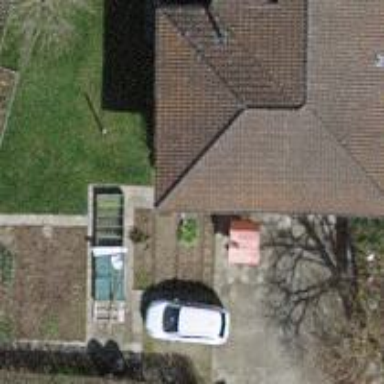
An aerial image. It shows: View of roof edge.